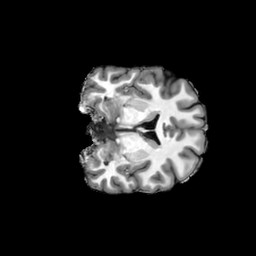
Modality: T1w
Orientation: coronal
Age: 34
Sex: male
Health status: ill